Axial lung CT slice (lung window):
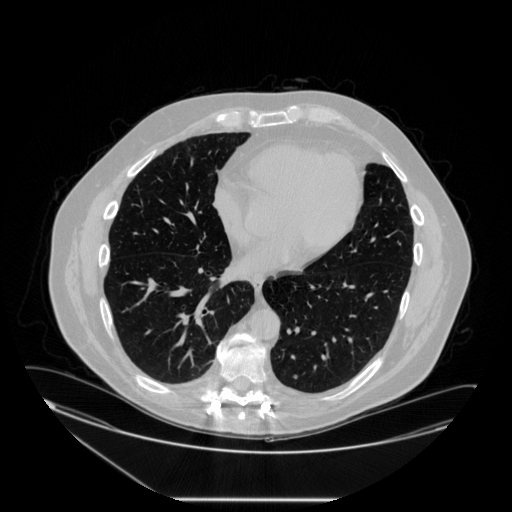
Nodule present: yes
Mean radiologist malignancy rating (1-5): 3